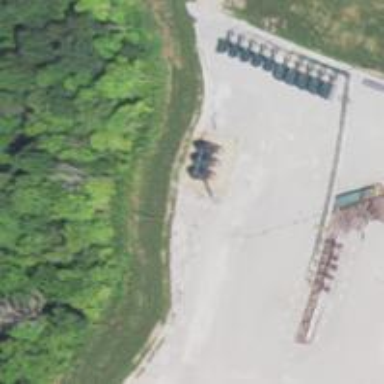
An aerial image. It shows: Storage tank that is man-made.